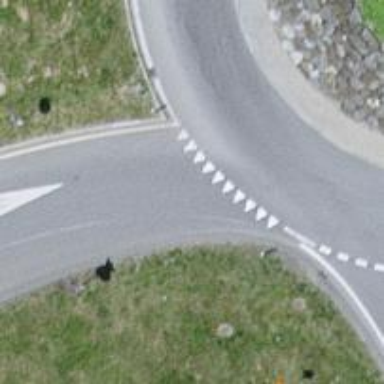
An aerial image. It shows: Road with "give way" sign.